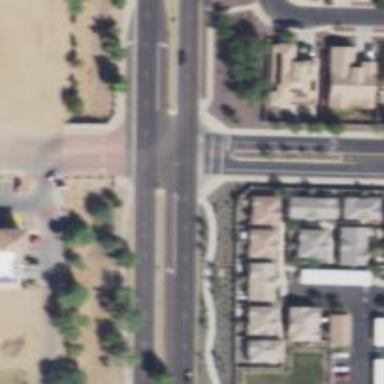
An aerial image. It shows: Solid stop line on the road marking.